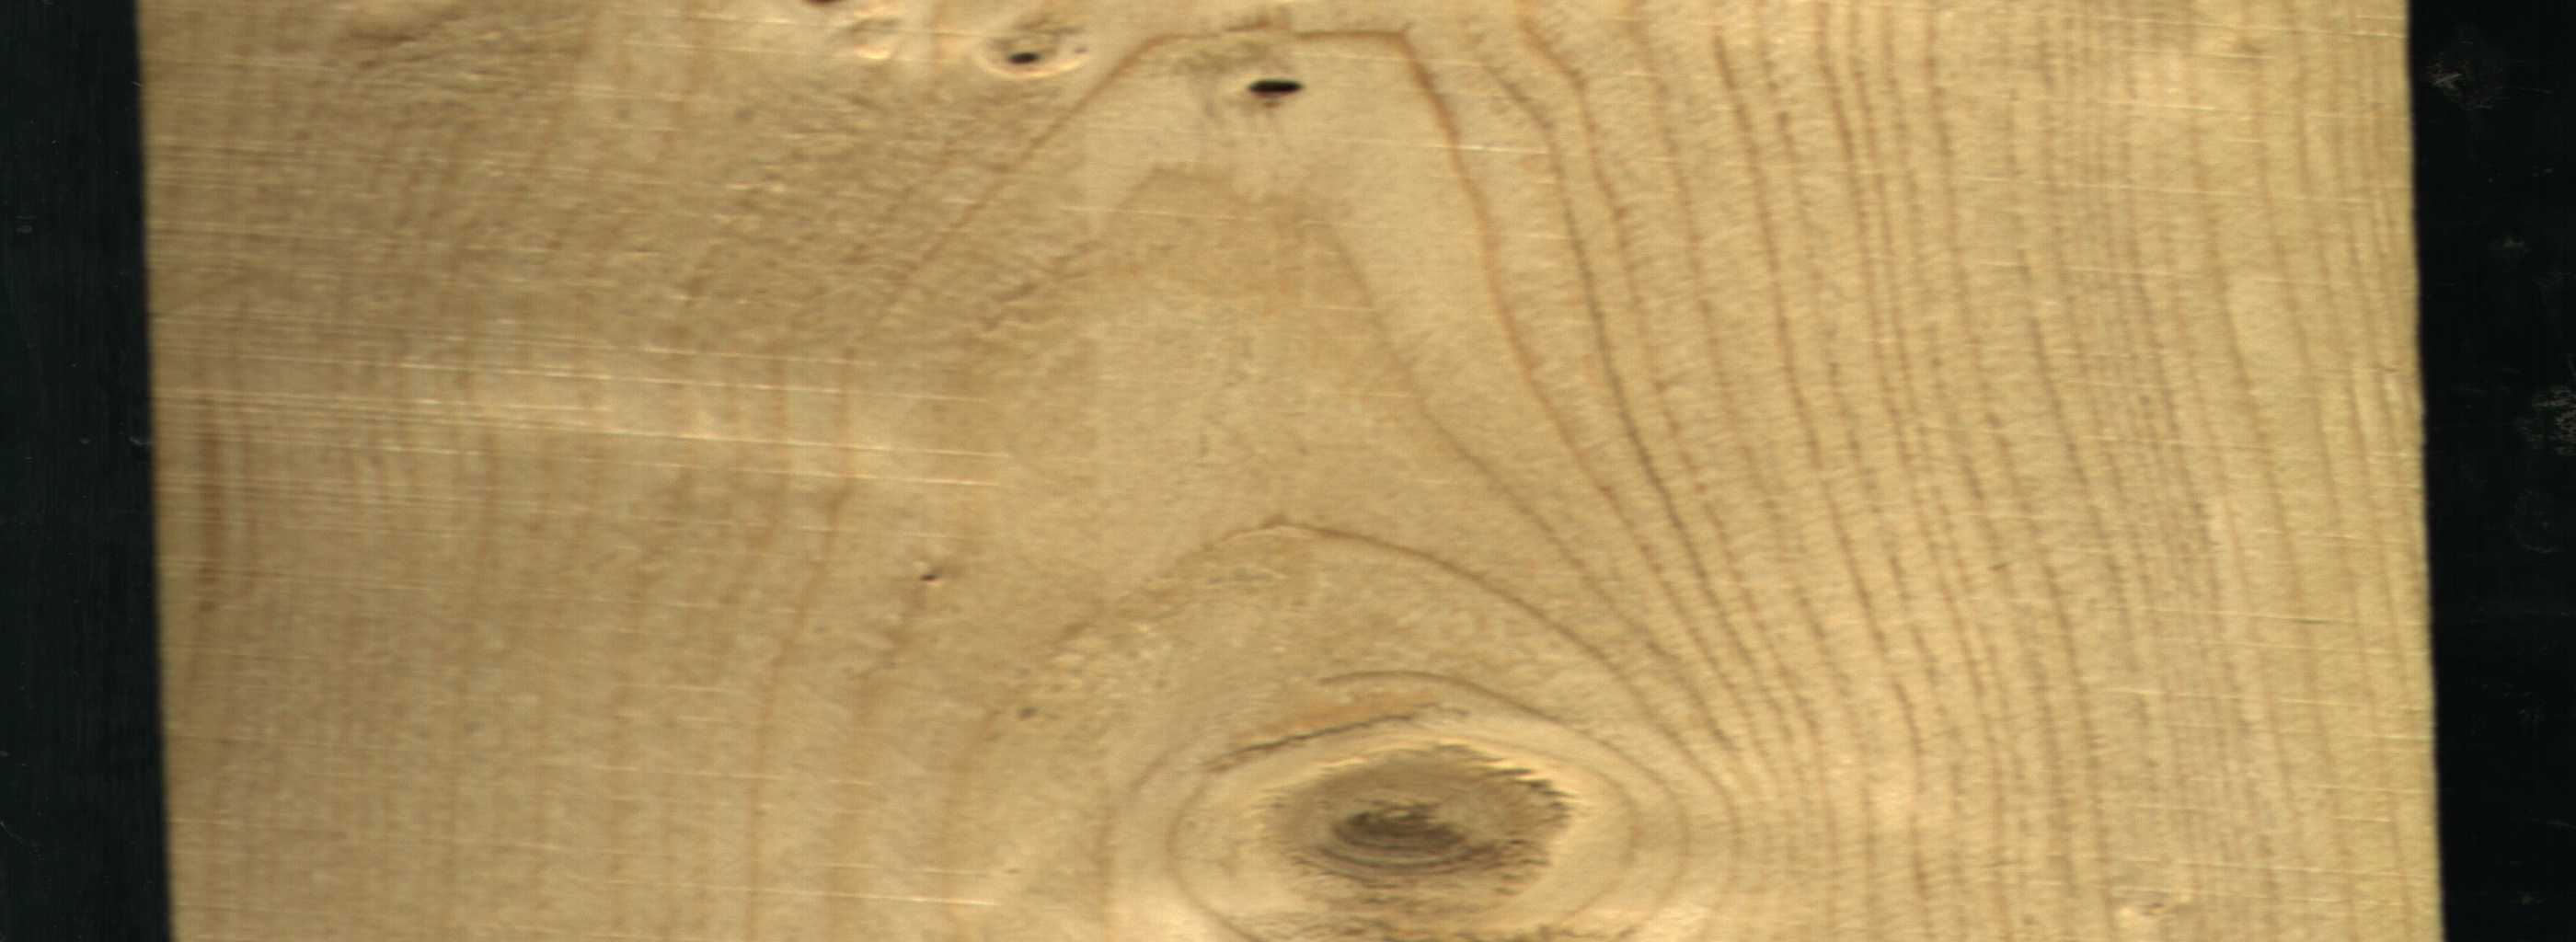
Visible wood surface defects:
Dead_Knot
Dead_Knot
Live_Knot